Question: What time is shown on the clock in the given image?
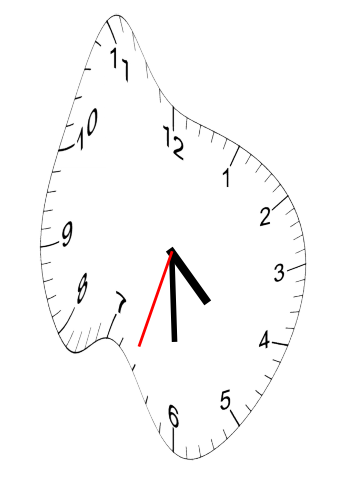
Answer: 04:29:33